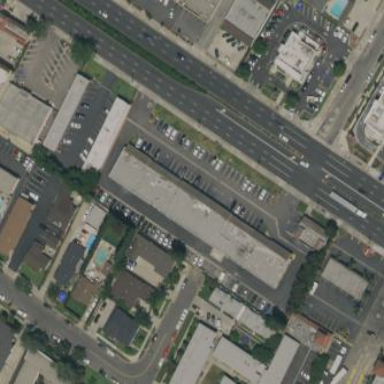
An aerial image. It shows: Retail building.